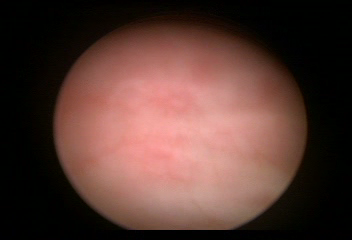
Modality: WLC
Class: Normal mucosa
Bladder cancer association: No